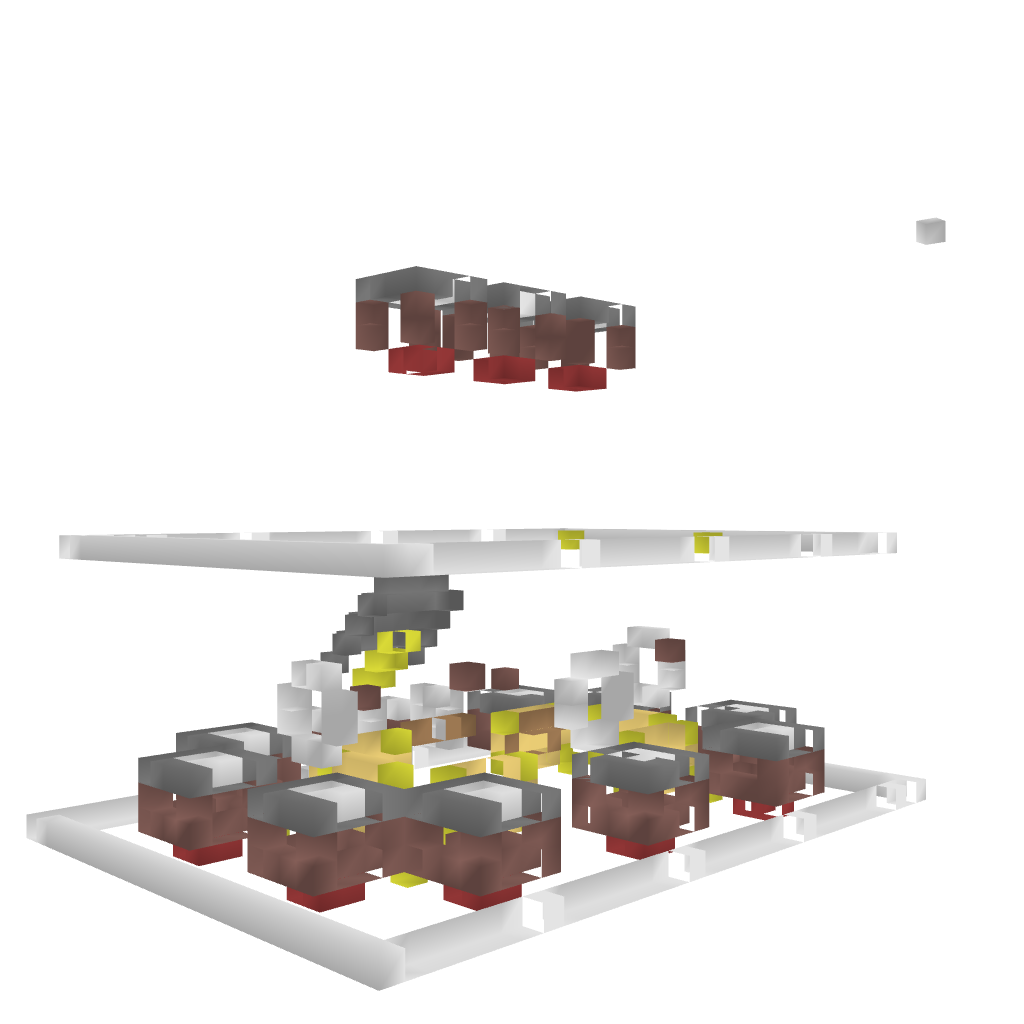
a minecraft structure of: Templo bad low quality